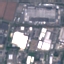
Land use / land cover: Industrial